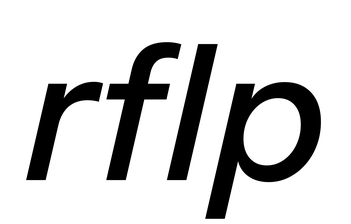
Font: InstrumentSans-Italic_Medium_Italic